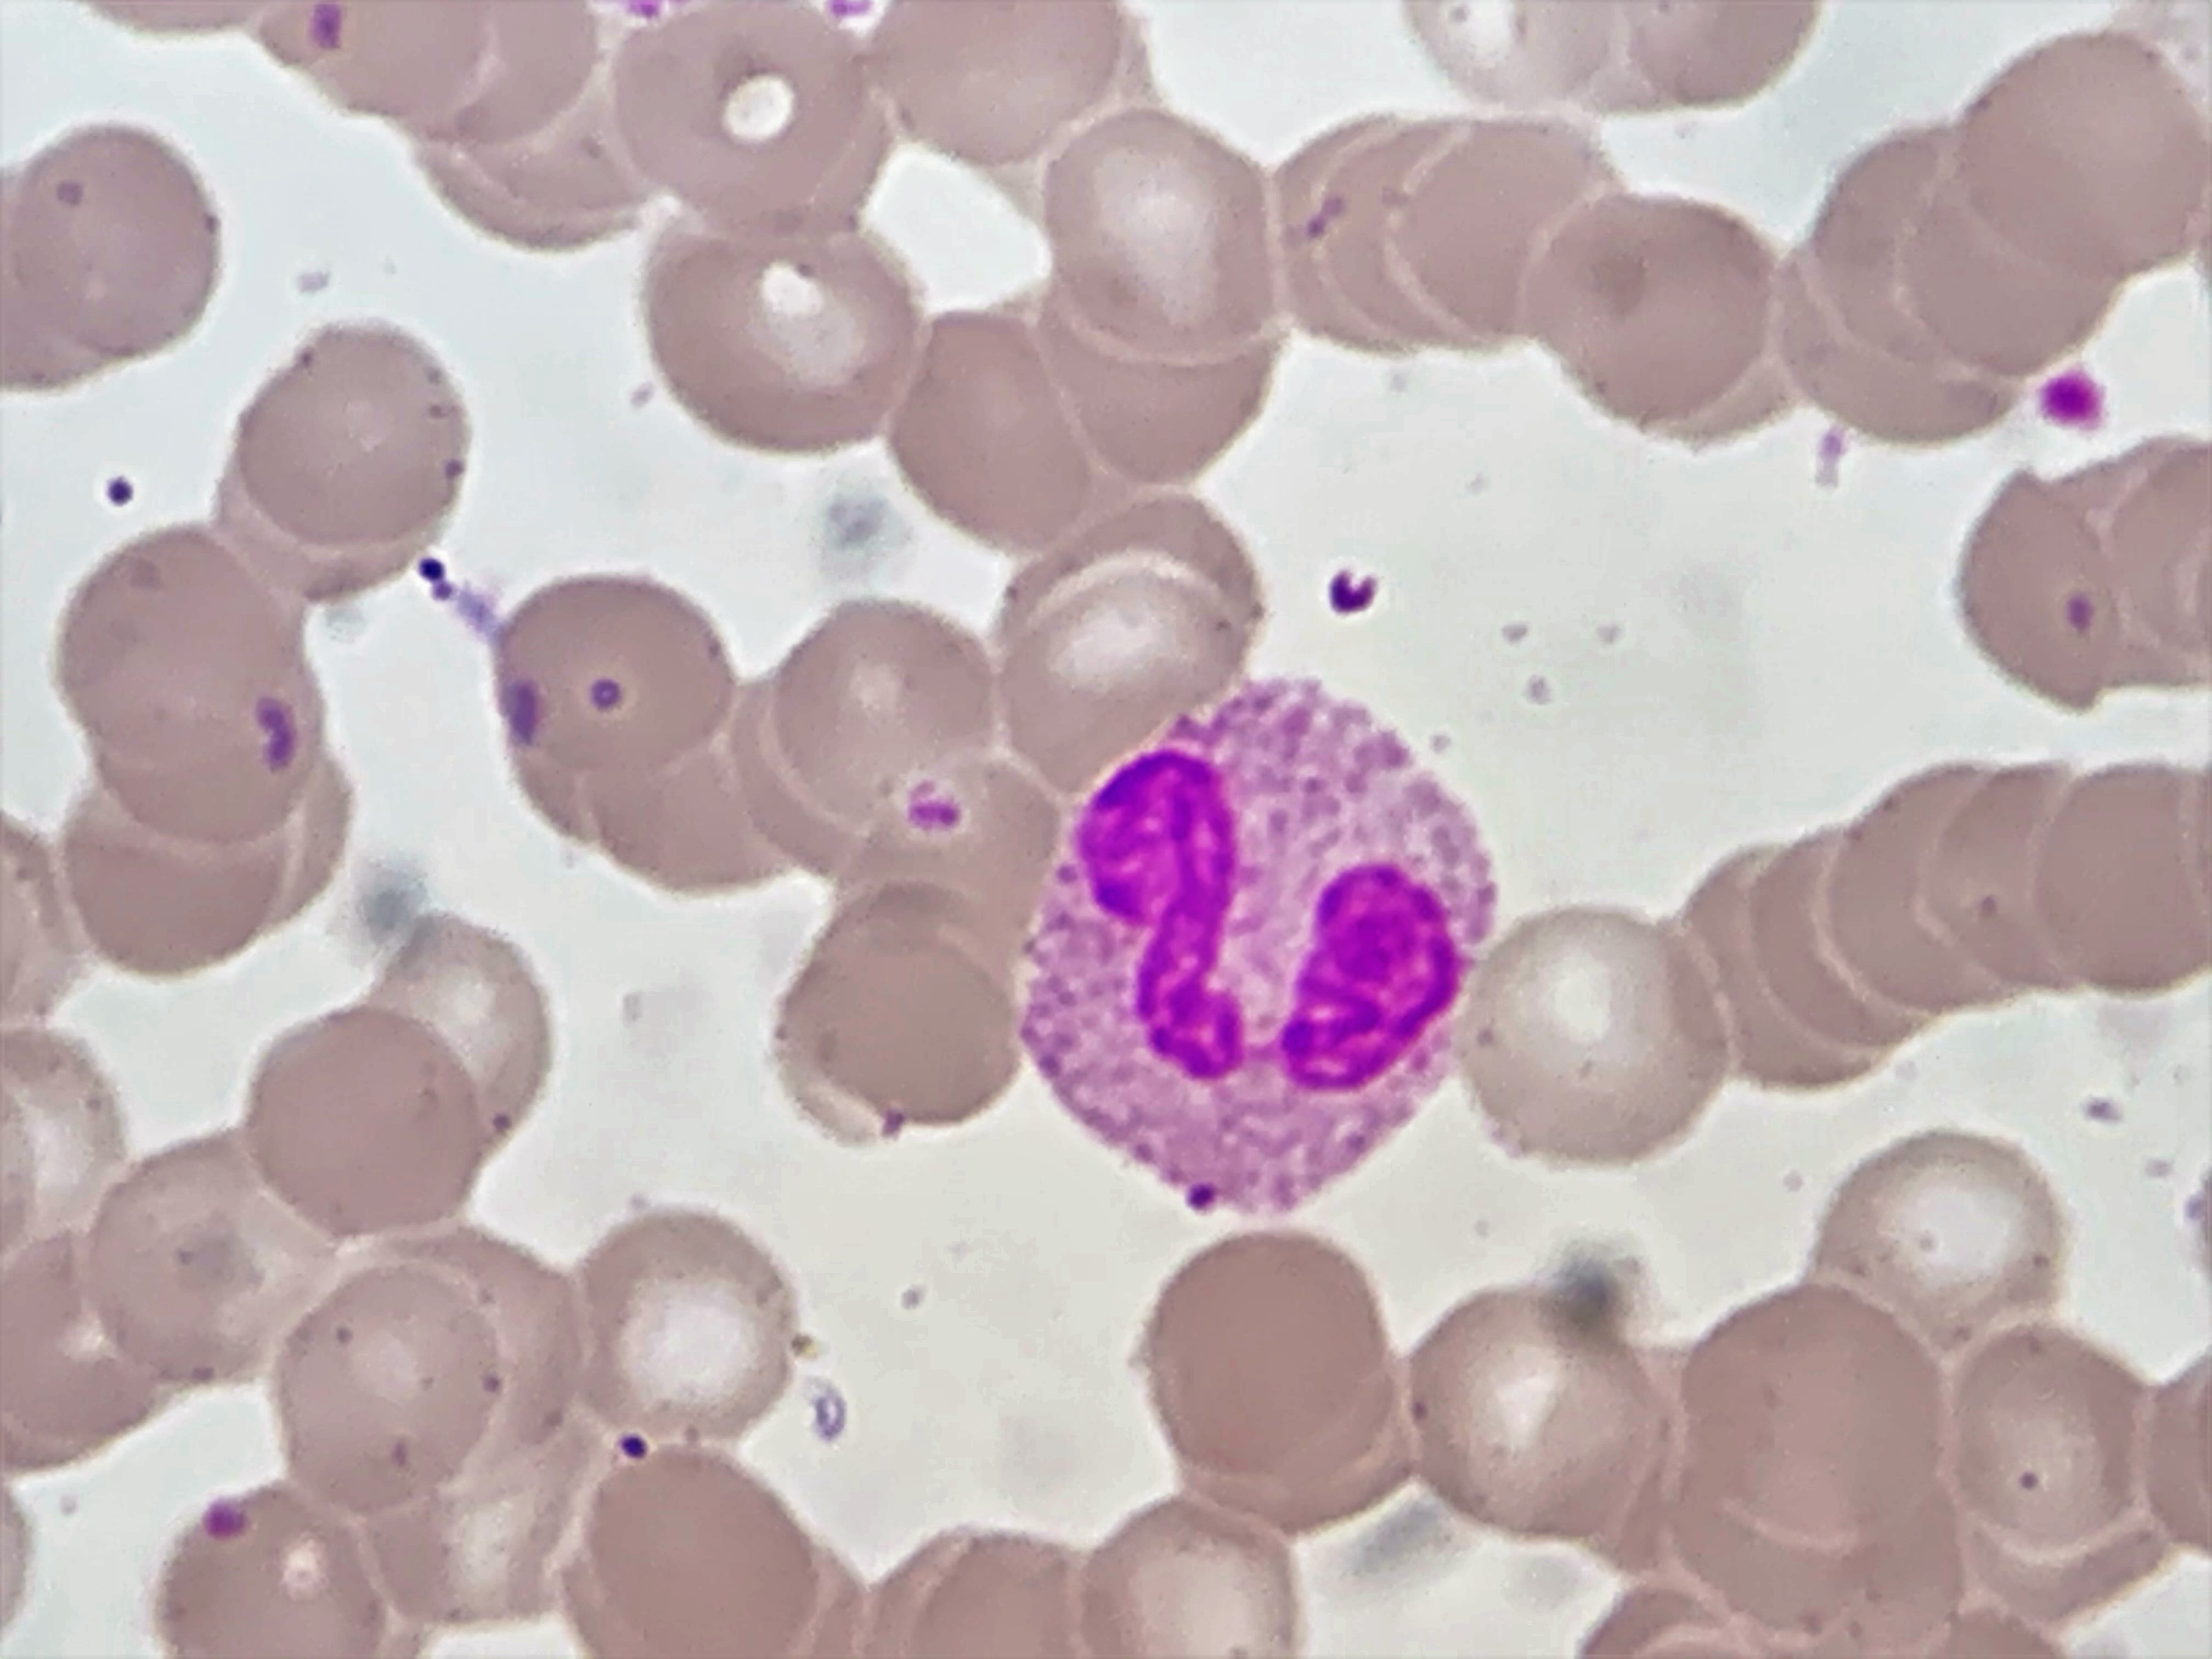
Cell type: NEUTROPHILS